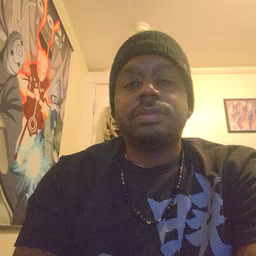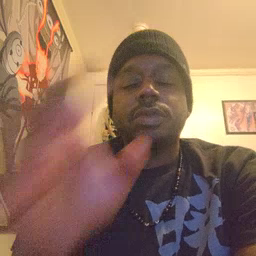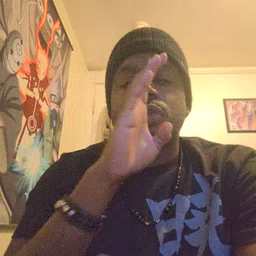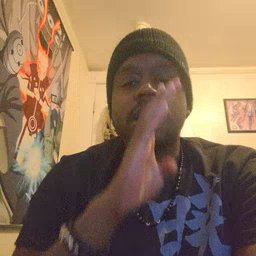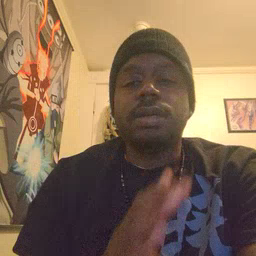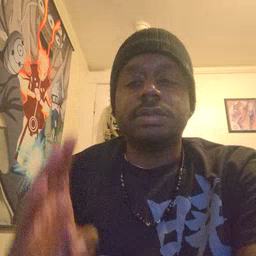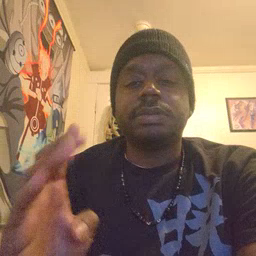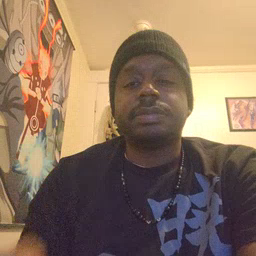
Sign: quiet